Field crop: maize
Growth stage: 2
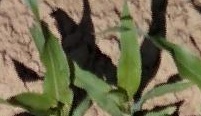
Species: maize